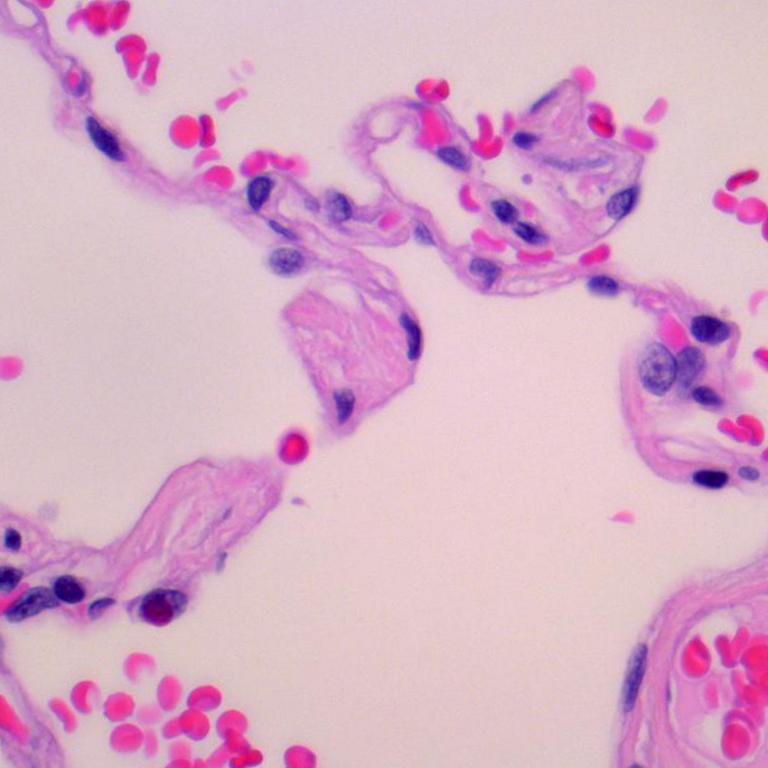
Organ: lung
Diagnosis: benign